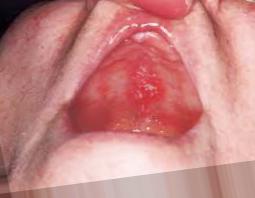
Condition: Mouth Ulcer